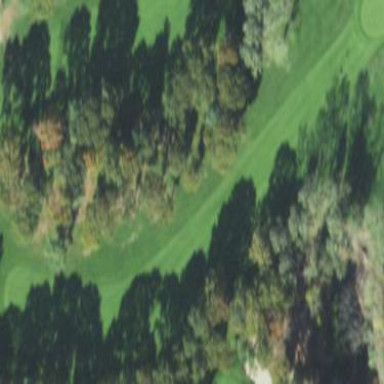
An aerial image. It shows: Golf fairway surrounded by grass.